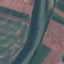
Land use / land cover: River